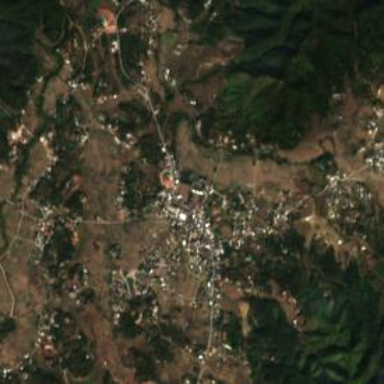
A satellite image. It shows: Ethnic township within town.